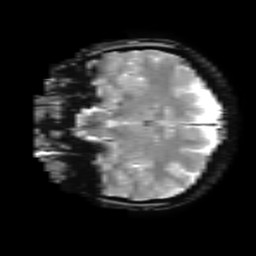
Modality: T2starw
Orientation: coronal
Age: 36
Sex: female
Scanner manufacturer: ge
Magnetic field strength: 3 T
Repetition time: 0.65 s
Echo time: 0.02 s